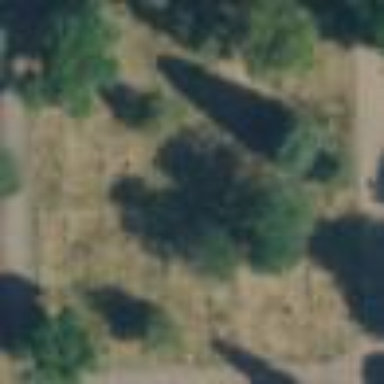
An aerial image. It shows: Sector within cemetery.